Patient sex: M
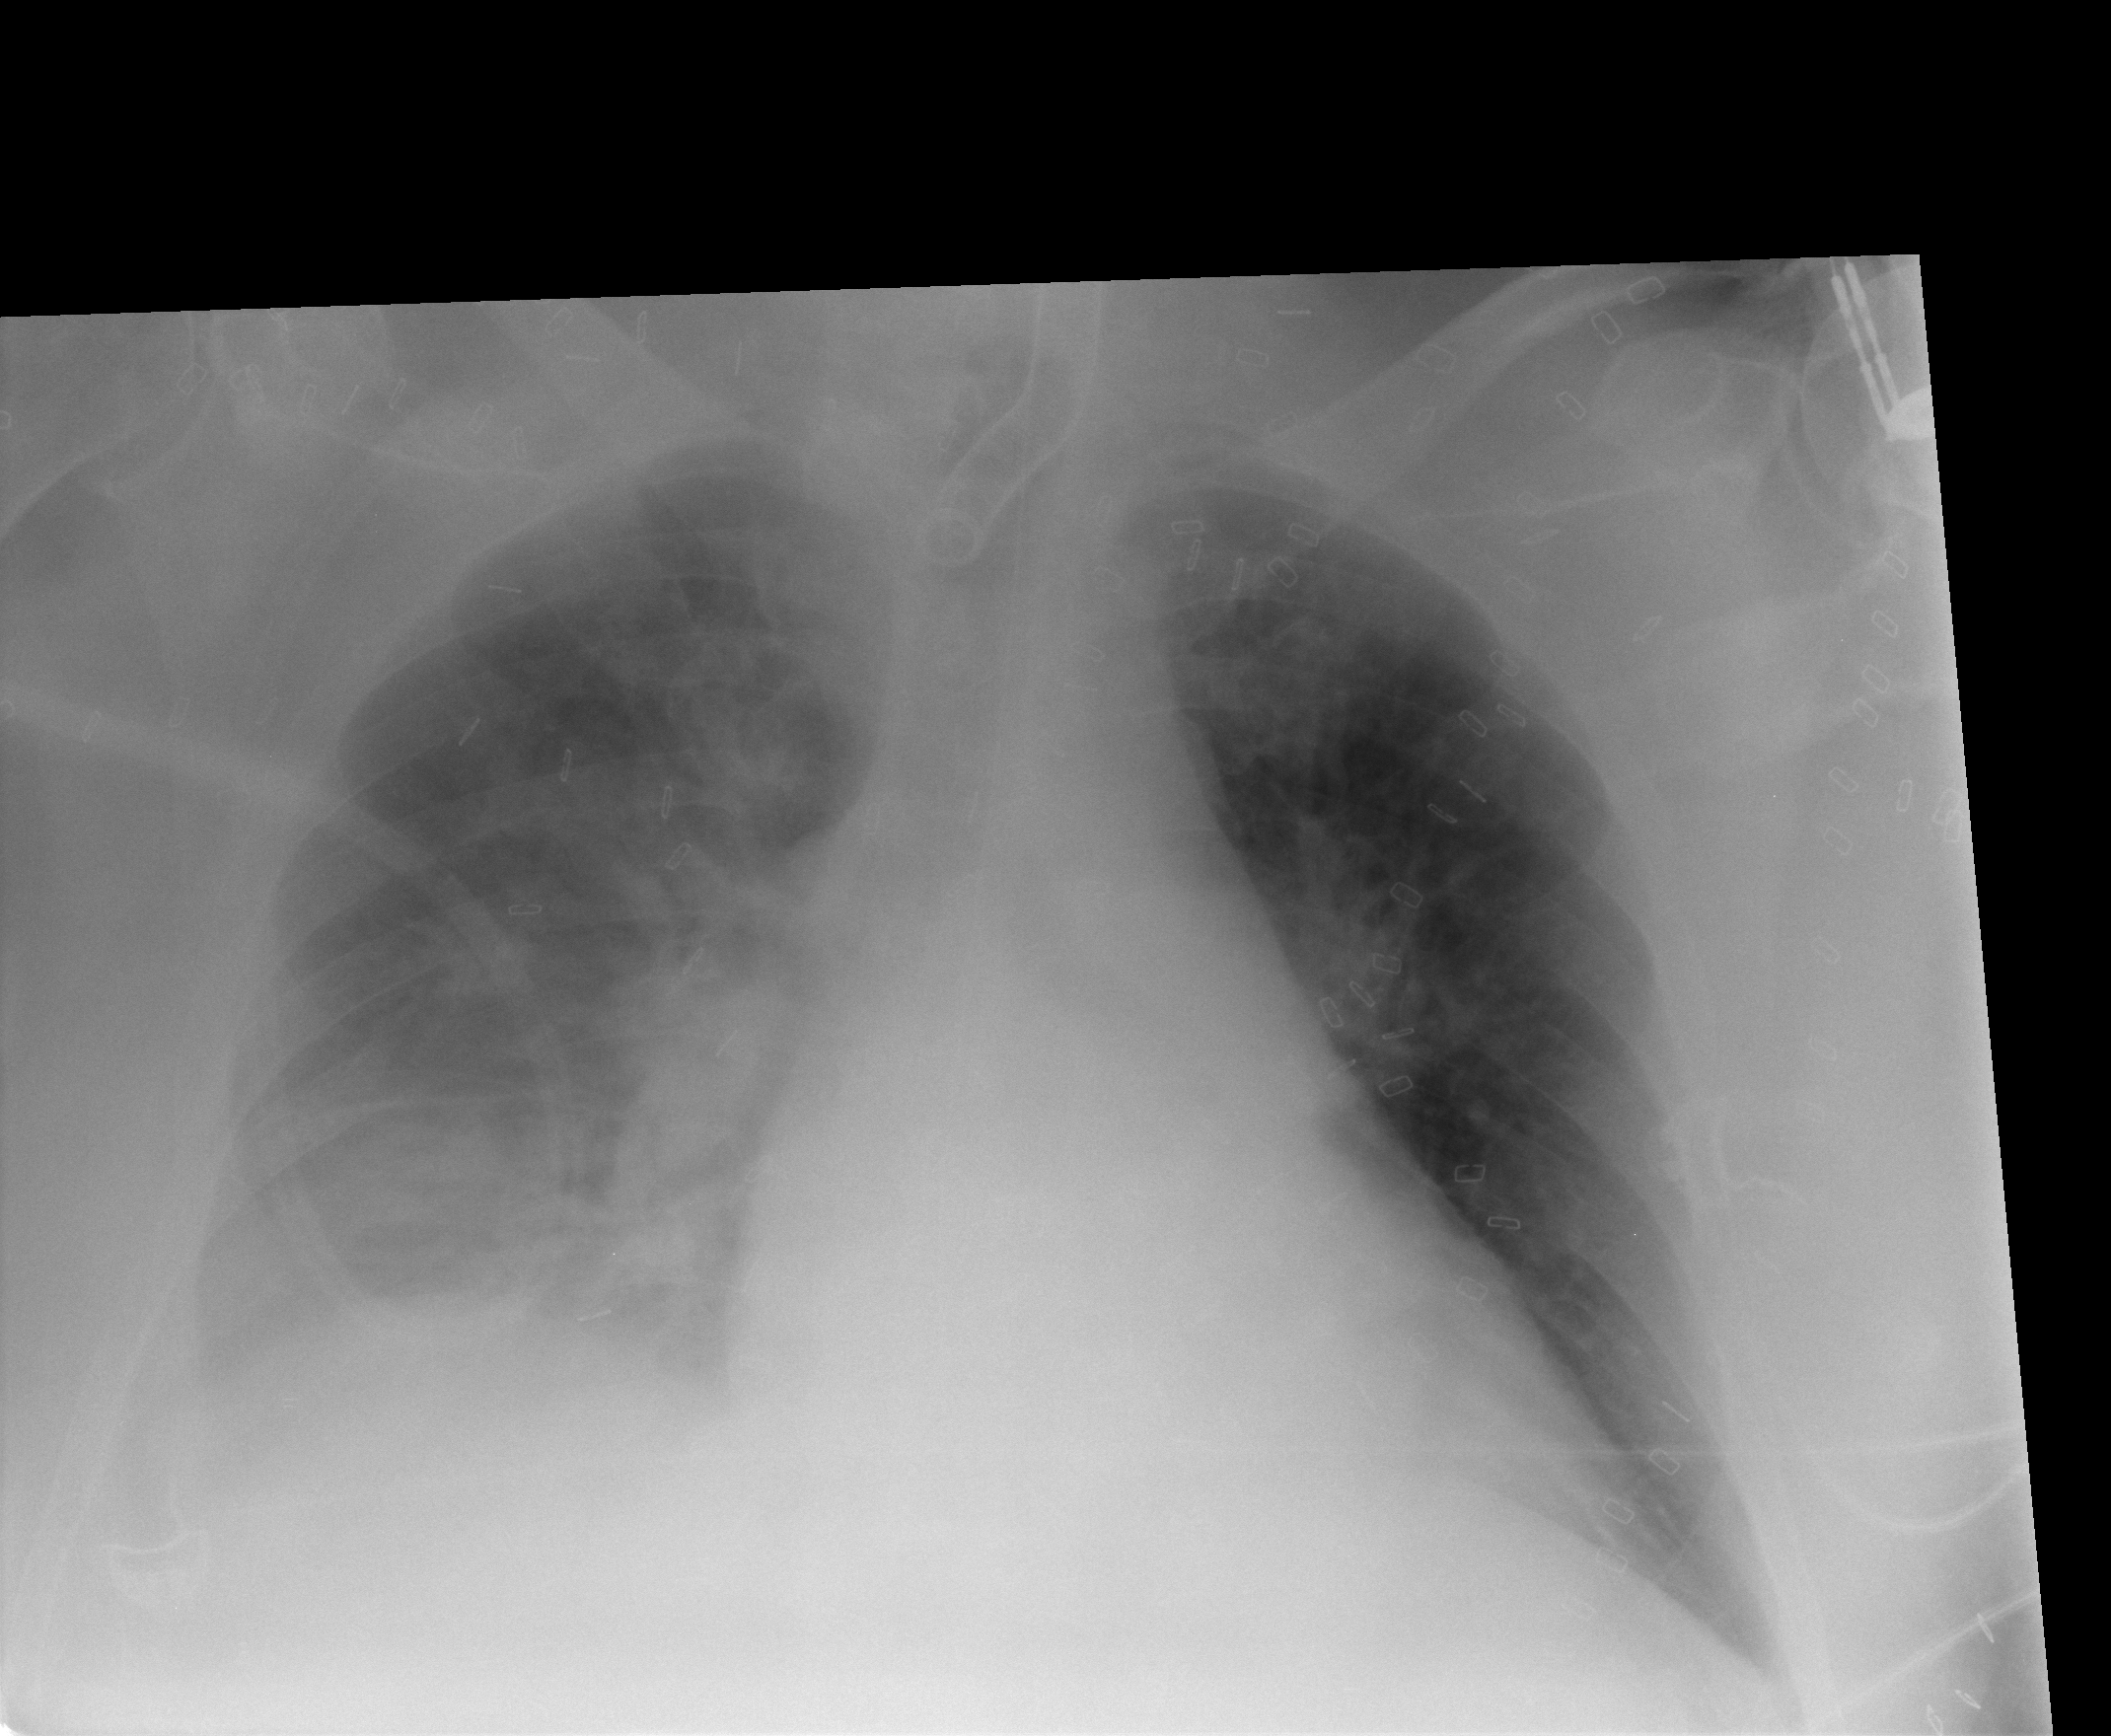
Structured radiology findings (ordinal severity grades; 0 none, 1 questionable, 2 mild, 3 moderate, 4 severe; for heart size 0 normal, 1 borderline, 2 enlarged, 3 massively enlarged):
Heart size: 1
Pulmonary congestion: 3
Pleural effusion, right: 2
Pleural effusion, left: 0
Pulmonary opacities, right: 3
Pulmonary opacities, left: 2
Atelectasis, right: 3
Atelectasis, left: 2